Field crop: maize
Growth stage: 1
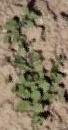
Species: convolvulus